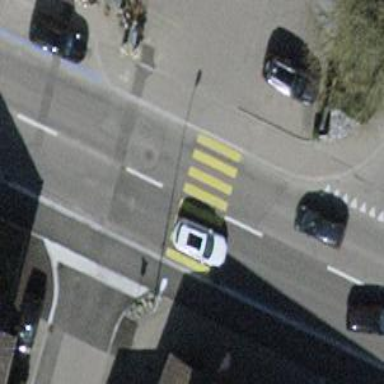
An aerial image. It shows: Marked crossing with zebra stripes on the road.